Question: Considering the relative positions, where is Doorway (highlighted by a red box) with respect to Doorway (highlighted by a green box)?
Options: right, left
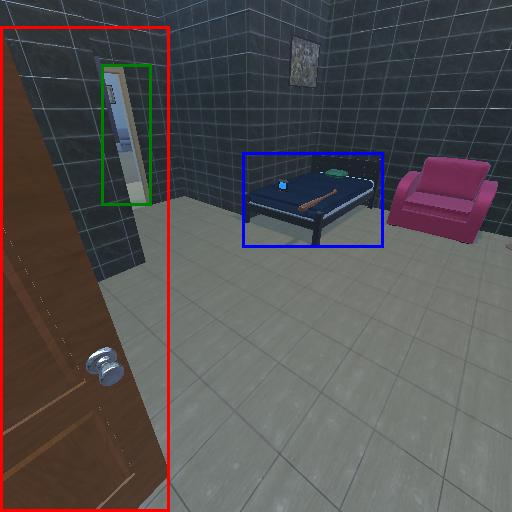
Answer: right